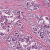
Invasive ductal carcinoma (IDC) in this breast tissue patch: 1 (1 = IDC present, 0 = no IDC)